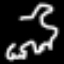
Label: frog